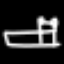
Label: bed